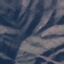
Land use / land cover class: HerbaceousVegetation